Question: I've got the following problem with my header section in my jquery mobile application:

Here is the code:
'''
<div data-role="footer" class="ui-bar">
<a href="#searchpage" data-role="button" data-icon="search" style="border-right:1px solid #0E6251;">Search</a>
<a href="#sellbookpage" data-role="button" id="ContactSellButton" data-icon="dollar" style="border-right:1px solid #0E6251;">Sell</a>
<a href="#" data-role="button" data-icon="email">Contact Us</a>
<div id='ContactUsProfileButtons' class='ui-btn-right' style="display: flex;">
<a data-icon='home' href="#profilepage" data-role='button' style="border-right:1px solid #0E6251;">Profile</a>
<a data-icon='forward' onclick='LogOut()' data-role='button'>Log Out</a>
</div>
'''
Ideally I would like the buttons to condense into a drop down menu as seen with twitter bootstrap. But I can't seem to get this right. Does jquery mobile a) not cater for this? b) if not how can I fix the problem?
Note for the code I followed this <URL>. I'm aware I'm using a footer class here but I simply did this to have the buttons be formatted next to each other and have the freedom of moving them around with out having to worry about tags.
'''
</div>
'''
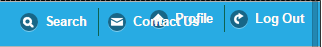
Answer: I had a look at twitter bootstrap and If you are after a page pull down that reveals the menu i done a demo for JQM here <URL>
I created another demo for a side menu than fades in and upon click. Simple and nice, like the one in a Gmail app.
The button to open and close is on left of the header, as i cant place it on it on the right, were it should be as fiddle places an overlay saying result there and its hard to get the click going.
I'm using Font Awesome Icons as there is more variety for menus
<URL>
'''
<div data-role="header">
<a data-iconpos="notext" id="panelleft" data-role="button"><i class="button fa fa-ellipsis-v"></i></a>
<h1>Page Title</h1>
</div>
<div id="menu">
<ul data-role="listview">
<li><i class="icon fa fa-search"></i><span class="text">Search</span></li>
<li><i class="icon fa fa-envelope"></i><span class="text">Contact</span></li>
<li><i class="icon fa fa-book"></i><span class="text">Profile</span></li>
<li><i class="icon fa fa-level-up"></i><span class="text">Logout</span></li>
</ul>
</div>
'''
'''
#menu{
width:100px !important;
height: auto;
padding:10px;
background-color:#fff;
position:fixed;
top:47px;
right:0px;
-moz-box-shadow:-2px 0px 5px #aaa;
-webkit-box-shadow:-2px 0px 5px #aaa;
box-shadow:-2px 0px 5px #aaa;
width:100px;
display:none;
}
.ui-btn-left, .ui-btn-right {
border: 0 !important;
background-color: transparent !important;
box-shadow: none !important;
}
.fa {
font-size:18px;
}
.icon {
margin-left:-14px;
font-size:12px
}
.text { margin-left:20px !important;
font-size:12px }
}
'''
'''
$(document).on("click",".button", function(){
$('#menu').fadeToggle("fast");
});
'''

I came across this turtorial <URL>. Credit to the person that did the Original Demo and for the Velocity Code.
Some Css need fixing for proper use, but it looks ok
<URL>